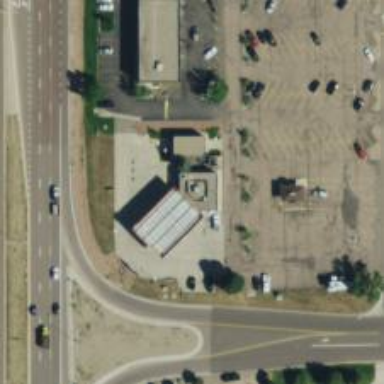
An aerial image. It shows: Convenience shop.